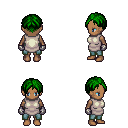
a pixel art fantasy rpg character, female body template, human, dark skin, white tunic, teal pants, green parted hairstyle, metal gloves, four views (front, back, left, right), 2x2 character sprite sheet, small pixel art, hard edges, no anti-aliasing